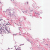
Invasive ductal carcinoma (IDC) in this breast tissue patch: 0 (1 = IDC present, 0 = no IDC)